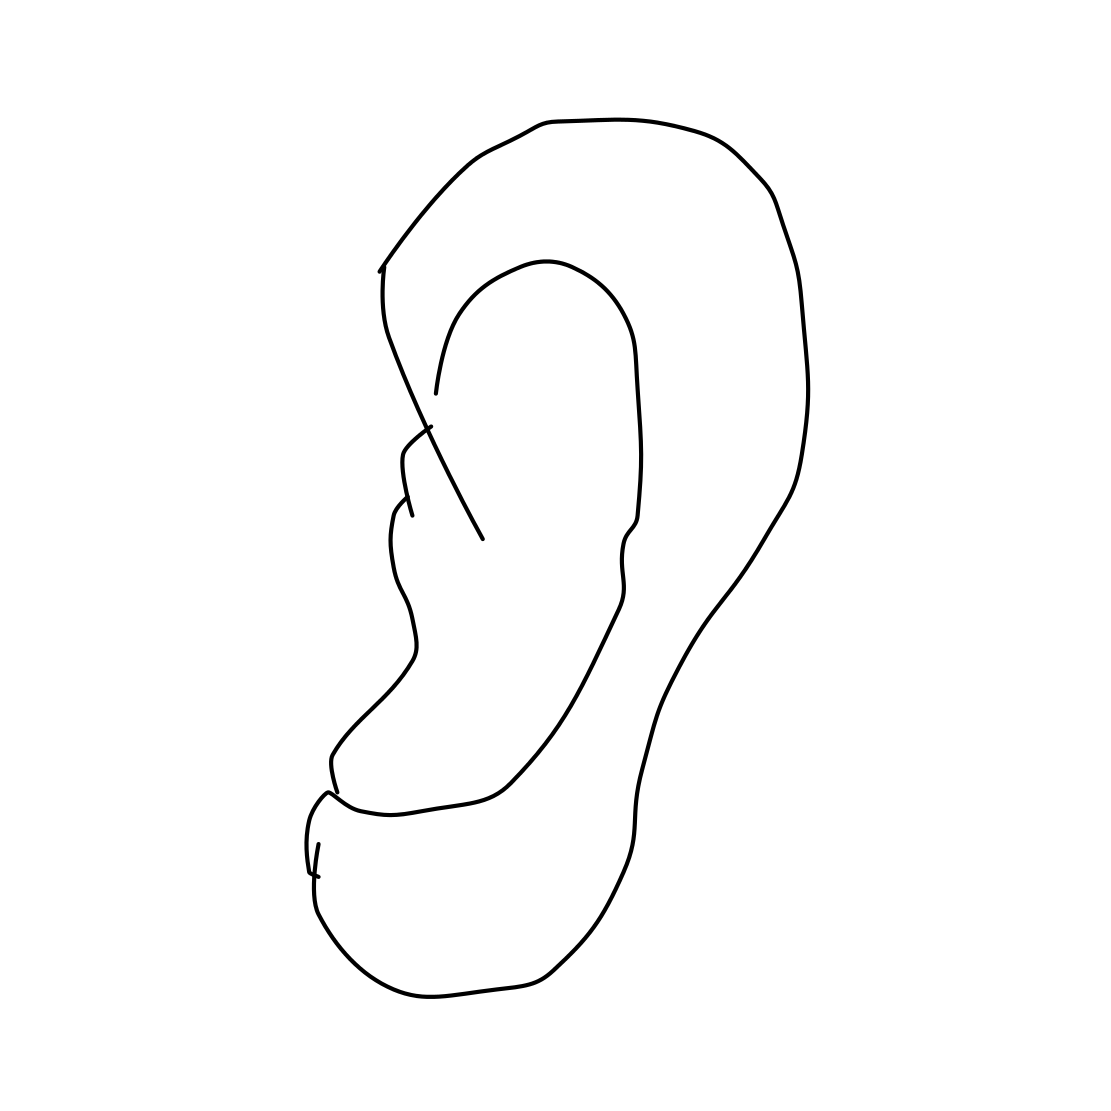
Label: ear